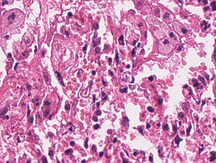
Tumor epithelial tissue: no
Tumor-associated stroma tissue: no
Normal tissue: yes